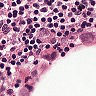
Metastatic tissue present: yes